Question: I'm trying to make a simple CSS3 hover effect over the image. I'm trying half the image to show transparent. To make it easier to see the issue, I've set it as black.
'''
<div class="section">
<img src="http://placekitten.com/110/155" />
<div class="efx" />
</div>
.section{
width:700px;
background-color:orange;
height:170px;
position:relative;
margin:50px;
}
.section:hover .efx{
height:155px;
}
img{
width:110px;
height:155px;
}
.efx{
overflow:hidden;
background-color: black;
z-index: 10;
left: -51px;
position: absolute;
height: 0px;
width: 105px;
transition: all .5s ease-in;
transform: skew(35deg, 0deg);
bottom:15px;
}
'''
If you look at the Fiddle here <URL> you can see what the result is. Below is what I'm trying to achieve.

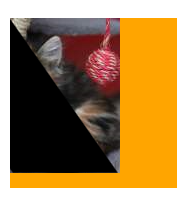
Answer: Just add 'overflow:hidden' to the 'section' element.
<URL>
'''
.section{
width:700px;
background-color:orange;
height:170px;
position:relative;
margin:50px;
overflow:hidden;
}
'''